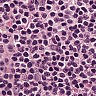
Metastatic tissue present: no